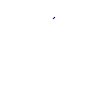
Particle: pion